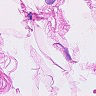
Metastatic tissue present: no